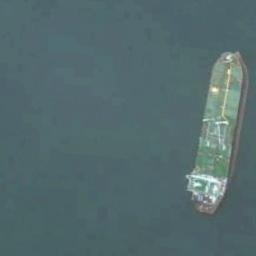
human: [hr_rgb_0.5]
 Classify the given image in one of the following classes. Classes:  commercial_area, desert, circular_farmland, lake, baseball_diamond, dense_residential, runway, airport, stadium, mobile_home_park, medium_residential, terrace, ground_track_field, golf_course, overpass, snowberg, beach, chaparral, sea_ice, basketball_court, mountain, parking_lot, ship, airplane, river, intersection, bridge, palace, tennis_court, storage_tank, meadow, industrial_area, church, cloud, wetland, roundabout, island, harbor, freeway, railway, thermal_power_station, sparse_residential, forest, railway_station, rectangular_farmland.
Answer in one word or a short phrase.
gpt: ship